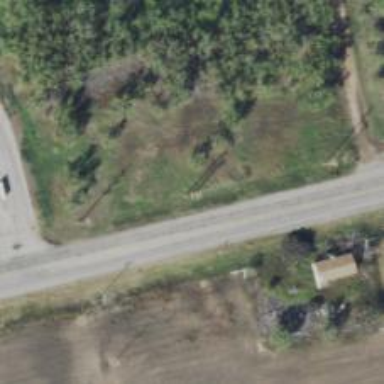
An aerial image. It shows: Power pole.